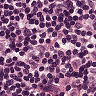
Metastatic tissue present: no